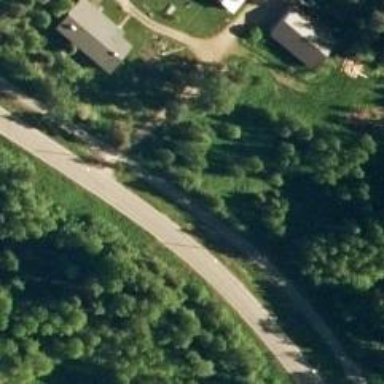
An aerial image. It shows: Asphalt path with designated cycle track.